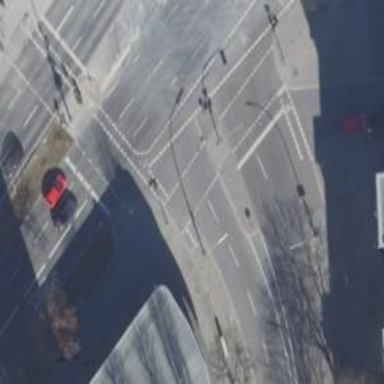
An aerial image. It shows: Traffic island located on footway.